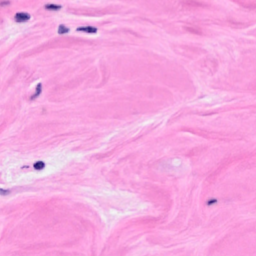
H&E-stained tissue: Breast